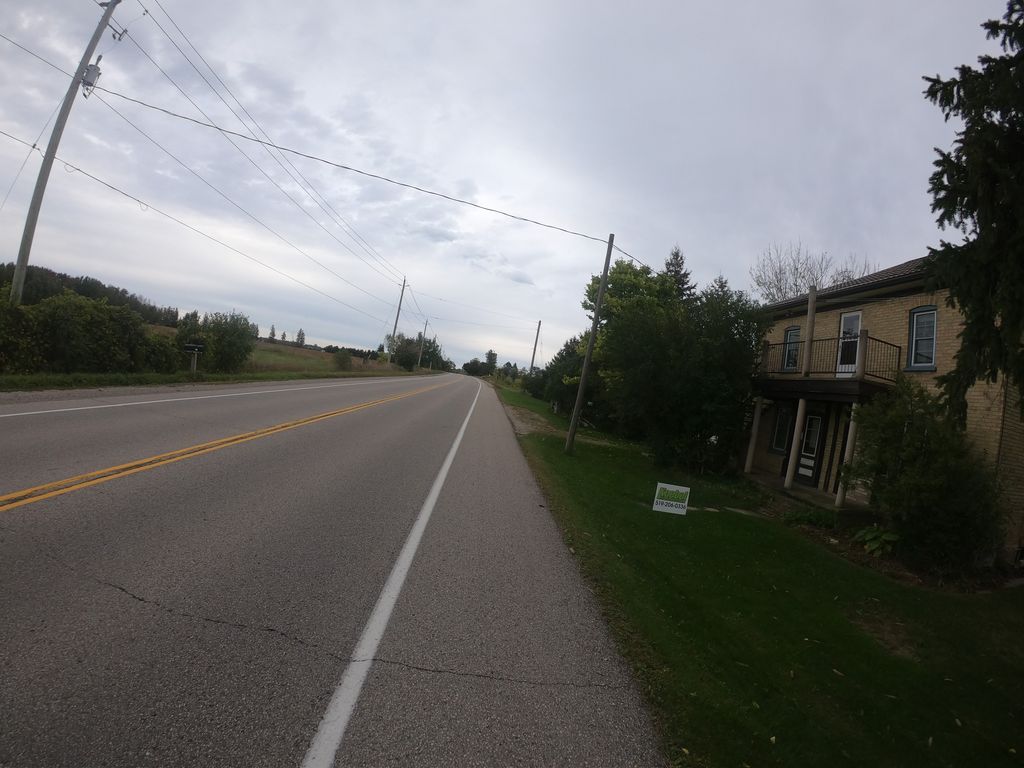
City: kitchener-waterloo